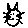
Label: cat